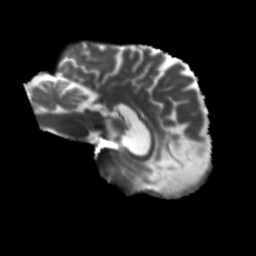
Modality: T2w
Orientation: sagittal
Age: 57
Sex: male
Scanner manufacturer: siemens
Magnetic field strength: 3 T
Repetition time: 5.47 s
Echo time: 0.0854 s